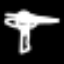
Label: mushroom